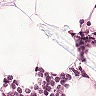
Metastatic tissue present: yes